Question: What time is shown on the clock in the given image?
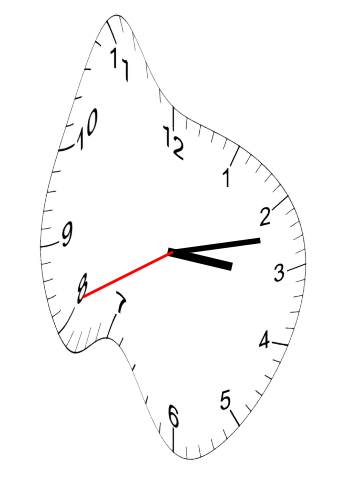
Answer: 03:12:41